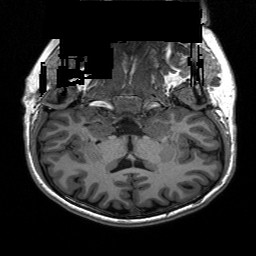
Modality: T1w
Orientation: sagittal
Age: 19
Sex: female
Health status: healthy
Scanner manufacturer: siemens
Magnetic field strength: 3 T
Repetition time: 3.2 s